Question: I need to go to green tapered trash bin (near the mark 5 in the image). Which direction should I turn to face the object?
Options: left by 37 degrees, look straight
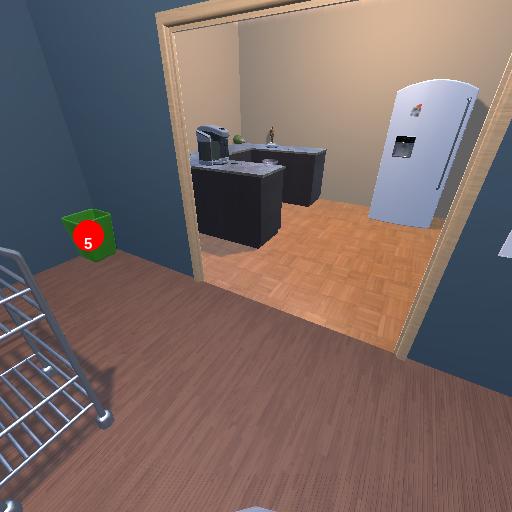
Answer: left by 37 degrees